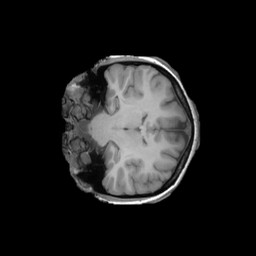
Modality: T1w
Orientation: coronal
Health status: ill
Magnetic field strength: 3 T